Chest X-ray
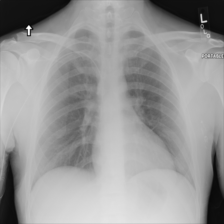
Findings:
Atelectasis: negative
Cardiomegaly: negative
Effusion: negative
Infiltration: negative
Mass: negative
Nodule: negative
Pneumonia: negative
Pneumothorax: negative
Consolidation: negative
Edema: negative
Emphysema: negative
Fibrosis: negative
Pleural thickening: negative
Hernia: negative